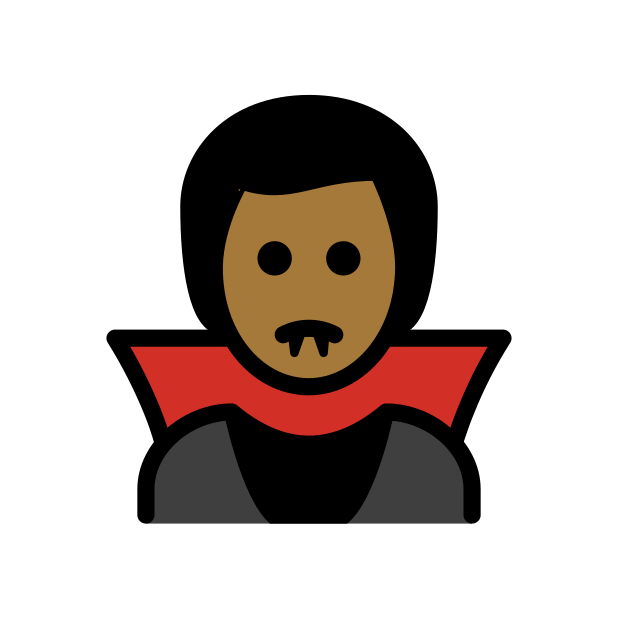
man vampire: medium-dark skin tone